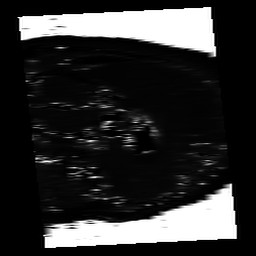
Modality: T2map
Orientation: sagittal
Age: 36
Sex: male
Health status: ill